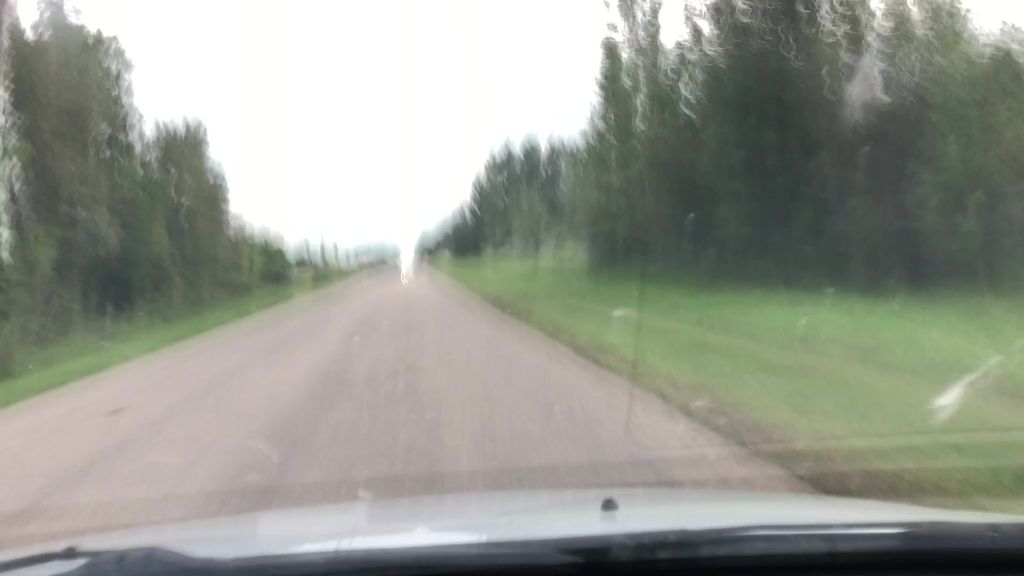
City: edmonton